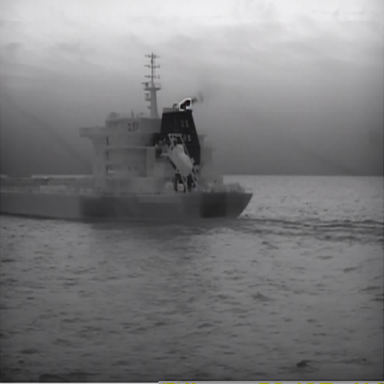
There is a liner in the infrared image.